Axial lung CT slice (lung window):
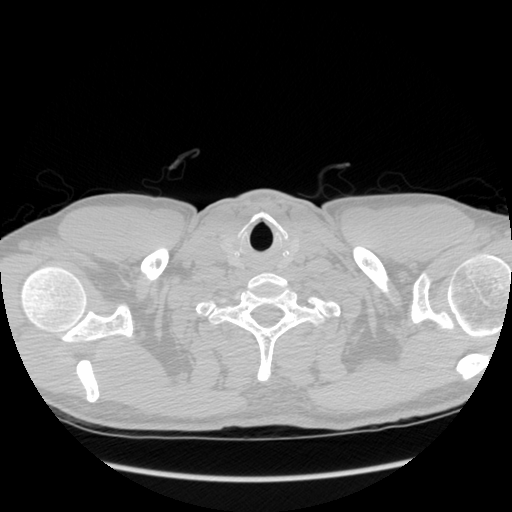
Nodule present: no